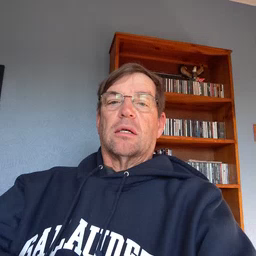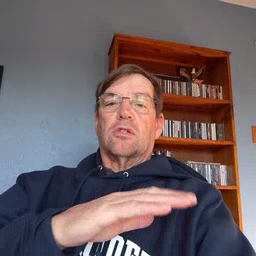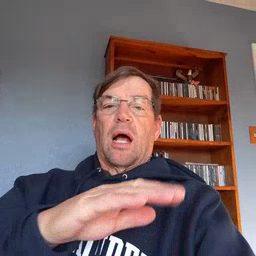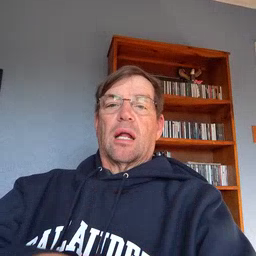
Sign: child